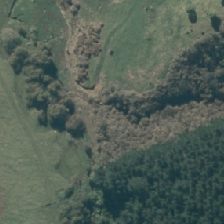
Land cover: broadleaved_indigenous_hardwood